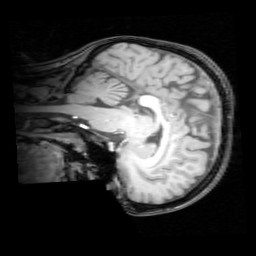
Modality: T1w
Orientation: sagittal
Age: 20
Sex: female
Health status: healthy
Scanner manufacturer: philips
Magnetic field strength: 3 T
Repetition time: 0.012 s
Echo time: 0.0037 s